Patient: sex F, age 56
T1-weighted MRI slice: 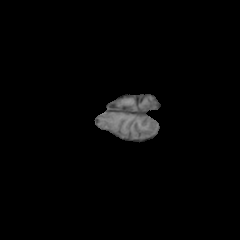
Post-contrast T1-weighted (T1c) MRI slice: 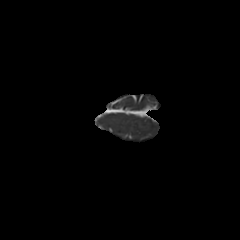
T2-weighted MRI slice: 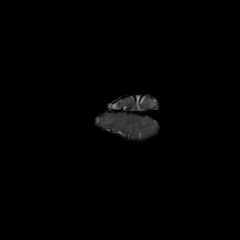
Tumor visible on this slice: no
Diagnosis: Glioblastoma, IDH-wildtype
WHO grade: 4